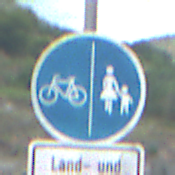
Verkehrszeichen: GetrennterRadUndGehwegRadwegLinks
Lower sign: BesondereFahrzeugeUndTransportgueter8
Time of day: MorningAfternoon
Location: Outdoor (Nature)
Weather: PartlyCloudy
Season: NotSpecified
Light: Natural